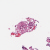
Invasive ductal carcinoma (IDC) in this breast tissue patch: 0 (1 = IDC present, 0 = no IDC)